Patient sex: F
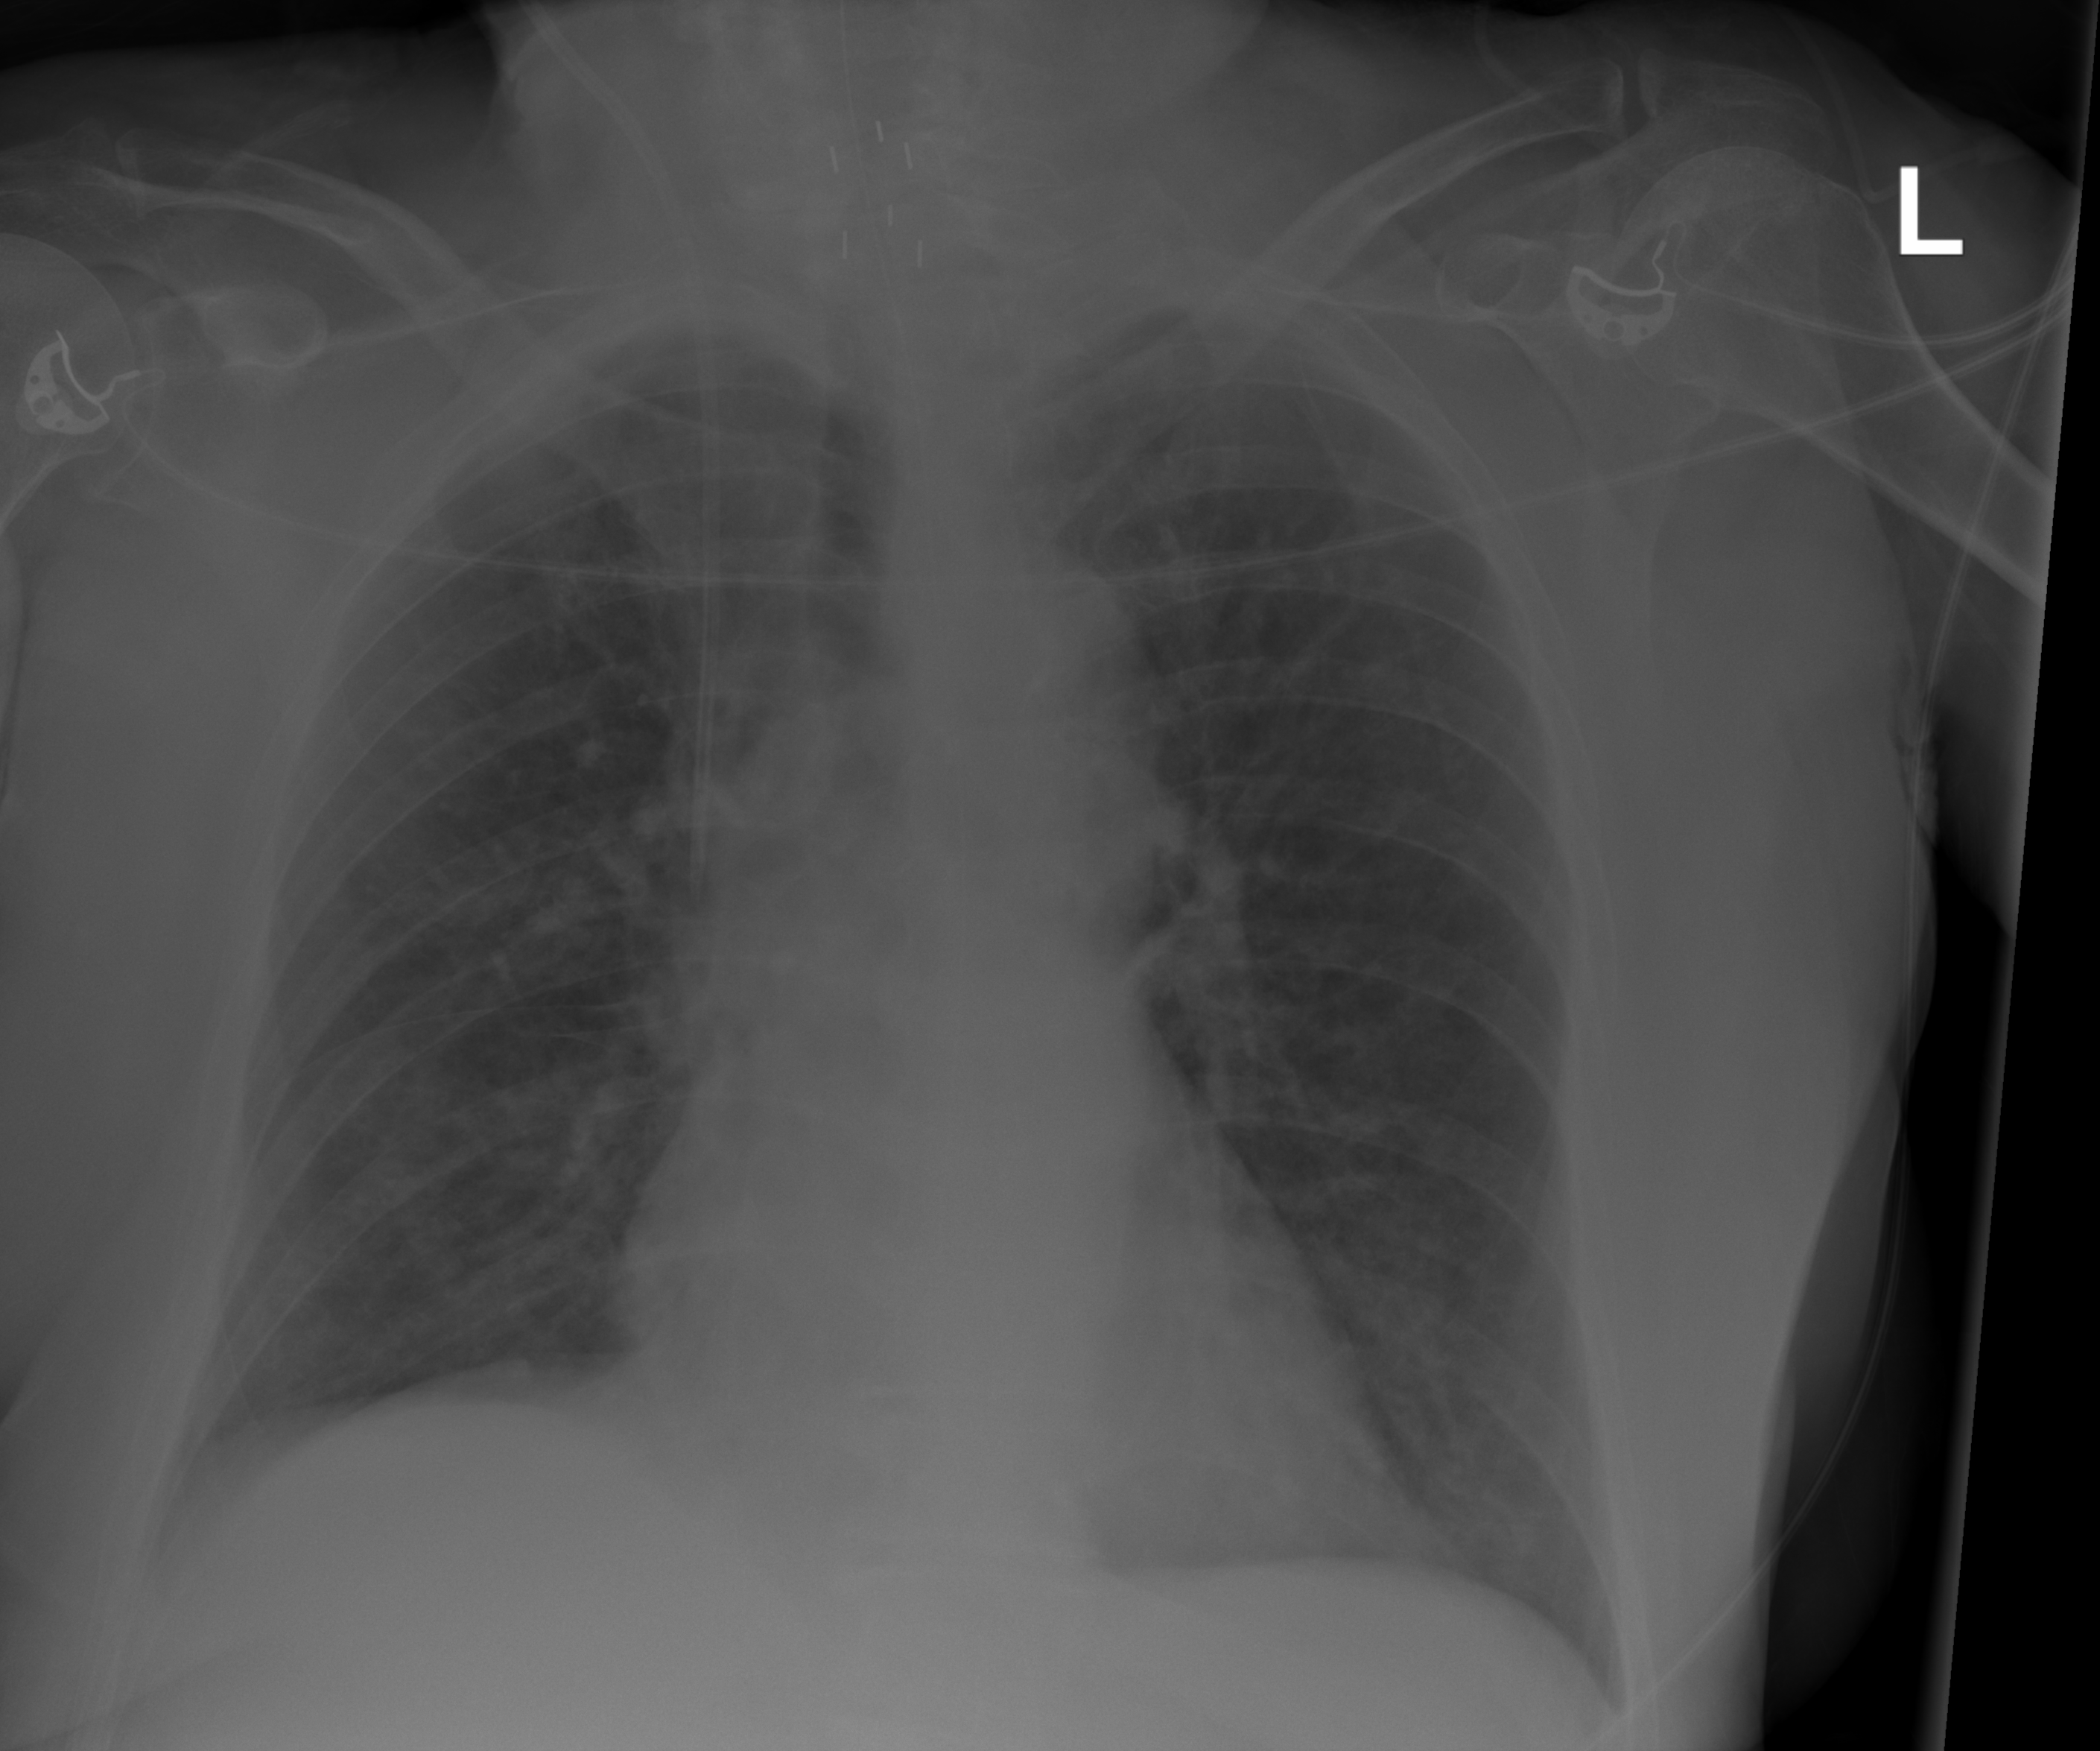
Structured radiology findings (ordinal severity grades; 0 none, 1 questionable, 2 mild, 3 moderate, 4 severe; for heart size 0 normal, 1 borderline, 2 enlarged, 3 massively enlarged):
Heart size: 0
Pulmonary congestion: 1
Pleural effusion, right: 2
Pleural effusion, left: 0
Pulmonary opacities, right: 2
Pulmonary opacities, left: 0
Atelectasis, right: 2
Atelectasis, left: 2